Field crop: maize
Growth stage: 1
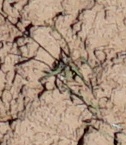
Species: lolium